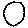
Label: circle